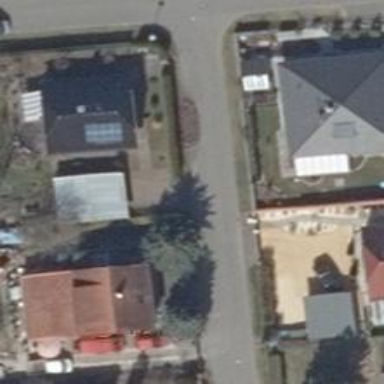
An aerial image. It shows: Driveway.